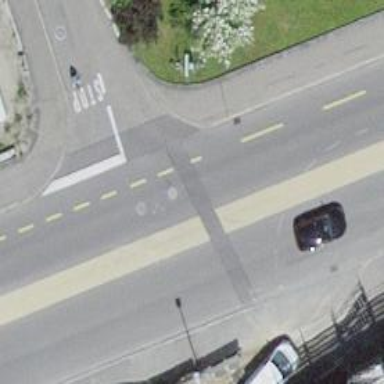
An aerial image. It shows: Public transport stop position.